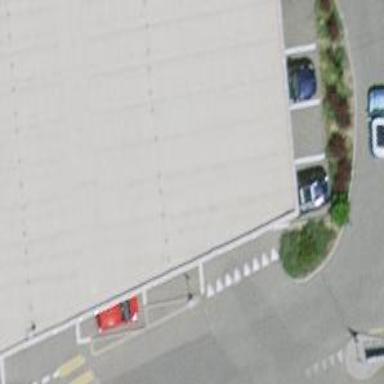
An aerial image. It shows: Parking aisle road with building passage tunnel.